Question: I want to understand why FromBody behave like this for common request.
# Case 1:
'''
public void Post([FromBody]string value)
{
}
'''

In this case value is my post method will not bind to value parameter to test.
# Case 2:
'''
public class Test
{
public string value { get; set; }
}
'''
'''
public void Post([FromBody]Test model)
{
}
'''
Same as Case 1
Now model value property successfully bind to "test".
Why it is behave like this ?
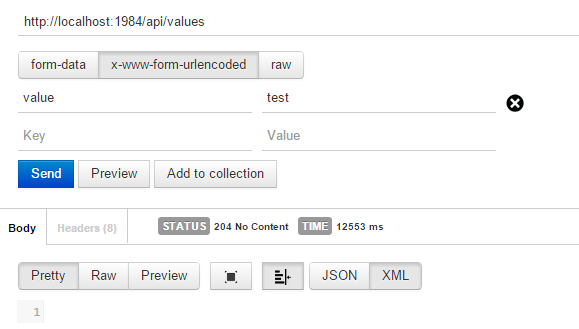
Answer: Because that's the way the API was designed. Note that in your second example you could have elided [FromBody] and WebApi would have searched the body for the data anyways because 'Test' is a complex type.
This article explains the rules by which WebApi binds data:
<URL>
As commented, the article linked above clearly states you should be able to do
'''
void Get([FromBody]string value)
'''
This true, but it means you can read the value of the body as plain text into the parameter value. This means if you go this route, you MUST use the raw option (from postman) and either clear Content-Type or make sure it's set to text/plain.
In other words, on Postman, if you set the send method to raw, and type in "this is a sentence" as is in the text area provided, your value, when the issue below is fixed, will be "this is a sentence".
Now, if you tried doing this from a fresh template, you will run into this error:
'''
{
"Message": "The request entity's media type 'text/plain' is not supported for this resource.",
"ExceptionMessage": "No MediaTypeFormatter is available to read an object of type 'String' from content with media type 'text/plain'.",
"ExceptionType": "System.Net.Http.UnsupportedMediaTypeException",
"StackTrace": " at System.Net.Http.HttpContentExtensions.ReadAsAsync<URL>"
}
'''
This article explains how to allow WebApi to accept text/plain data from the body:
<URL>
It's kind of stupid that the default ValuesController exposes a method with that signature, but does not provide a MediaTypeFormatter for text/plain, but I guess that's Microsoft for you.